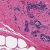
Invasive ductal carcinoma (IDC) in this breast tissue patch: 0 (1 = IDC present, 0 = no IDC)